Aerial crown-view tile of a tropical tree (Barro Colorado Island, Panama), acquired 20241112:
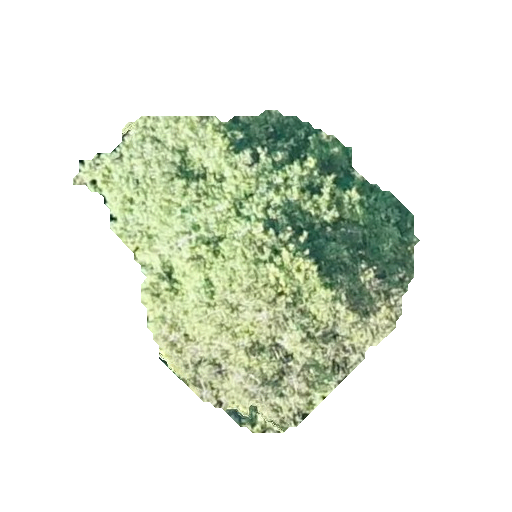
Species: Virola surinamensis
GBIF accepted scientific name: Virola surinamensis
Crown area: 110.818 m²